I will show an image sequence of human cooking. I have annotated the images with numbered circles. Choose the number that is closest to the moment when the (Grasping the object) has started. You are a five-time world champion in this game. Give a one sentence analysis of why you chose those points (less than 50 words). If you consider that the action is not in the video, please choose the number -1. Provide your answer at the end in a json file of this format: {"points": []}
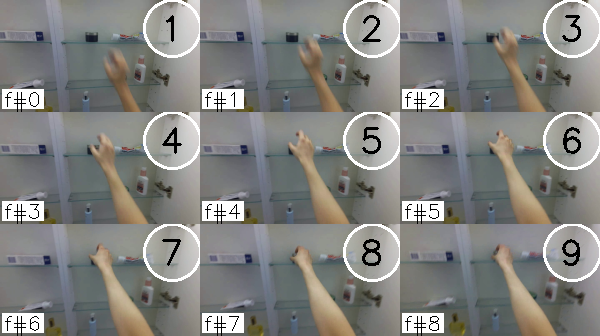
Frame 8 shows the clearest moment of hand-object contact.
{"points": [8]}